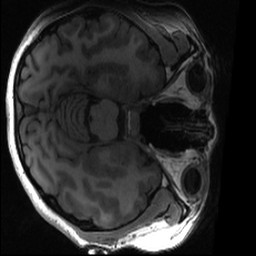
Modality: T1w
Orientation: axial
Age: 19
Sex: female